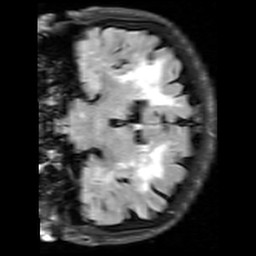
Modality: FLAIR
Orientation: coronal
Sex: female
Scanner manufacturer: siemens
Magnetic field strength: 3 T
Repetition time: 10 s
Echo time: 0.09 s